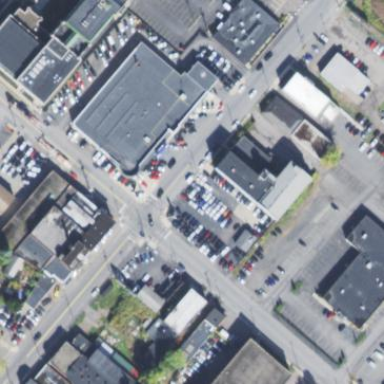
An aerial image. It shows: Commercial area.